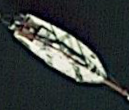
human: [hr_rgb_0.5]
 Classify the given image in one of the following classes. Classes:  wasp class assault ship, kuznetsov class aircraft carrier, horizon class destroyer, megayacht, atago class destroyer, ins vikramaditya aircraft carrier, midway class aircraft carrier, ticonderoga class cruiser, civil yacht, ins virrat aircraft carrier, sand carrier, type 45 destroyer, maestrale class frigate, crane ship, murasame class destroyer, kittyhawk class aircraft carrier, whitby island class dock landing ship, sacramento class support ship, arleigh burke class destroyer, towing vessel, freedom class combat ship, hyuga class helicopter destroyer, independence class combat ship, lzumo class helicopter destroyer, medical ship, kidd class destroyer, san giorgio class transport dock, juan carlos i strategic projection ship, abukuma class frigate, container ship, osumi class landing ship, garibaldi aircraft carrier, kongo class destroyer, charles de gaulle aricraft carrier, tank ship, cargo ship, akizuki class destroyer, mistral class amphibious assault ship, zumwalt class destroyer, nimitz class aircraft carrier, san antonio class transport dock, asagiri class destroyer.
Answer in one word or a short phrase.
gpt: Civil yacht